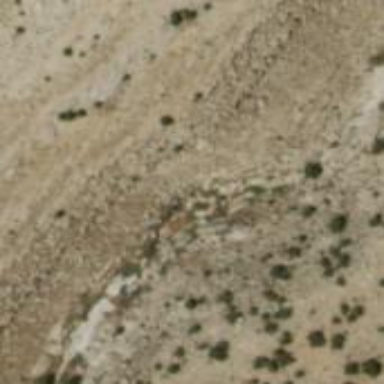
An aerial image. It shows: Landscape of bare rock.